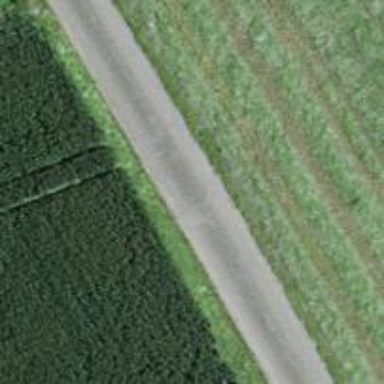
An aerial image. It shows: Unclassified asphalt road passing through agricultural land.